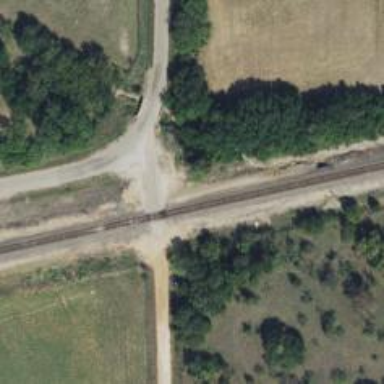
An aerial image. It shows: Railway level crossing.